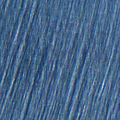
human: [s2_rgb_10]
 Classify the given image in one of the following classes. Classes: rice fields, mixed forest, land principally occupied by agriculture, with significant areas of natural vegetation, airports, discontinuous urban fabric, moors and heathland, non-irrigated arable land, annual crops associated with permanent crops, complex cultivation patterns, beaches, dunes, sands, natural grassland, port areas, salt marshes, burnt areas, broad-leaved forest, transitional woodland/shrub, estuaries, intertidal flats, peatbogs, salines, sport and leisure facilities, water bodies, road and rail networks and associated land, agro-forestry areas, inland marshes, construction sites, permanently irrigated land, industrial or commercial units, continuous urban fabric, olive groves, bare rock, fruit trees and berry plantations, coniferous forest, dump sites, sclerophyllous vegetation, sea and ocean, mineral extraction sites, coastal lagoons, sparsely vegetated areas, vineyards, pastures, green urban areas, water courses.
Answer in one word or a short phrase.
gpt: continuous urban fabric